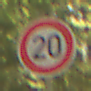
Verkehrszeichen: Geschwindigkeit20
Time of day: Midday
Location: Outdoor (Nature)
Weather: PartlyCloudy
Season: NotSpecified
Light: Natural